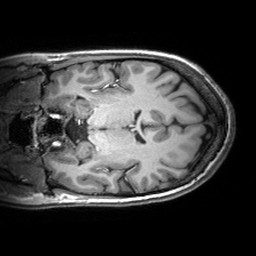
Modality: T1w
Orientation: coronal
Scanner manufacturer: siemens
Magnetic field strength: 3 T
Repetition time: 2.53 s
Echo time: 0.00299 s